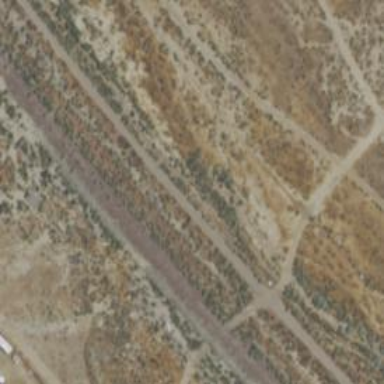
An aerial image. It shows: Abandoned railway.